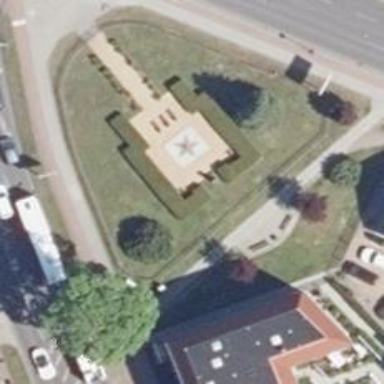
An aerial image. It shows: War memorial steeped in history.